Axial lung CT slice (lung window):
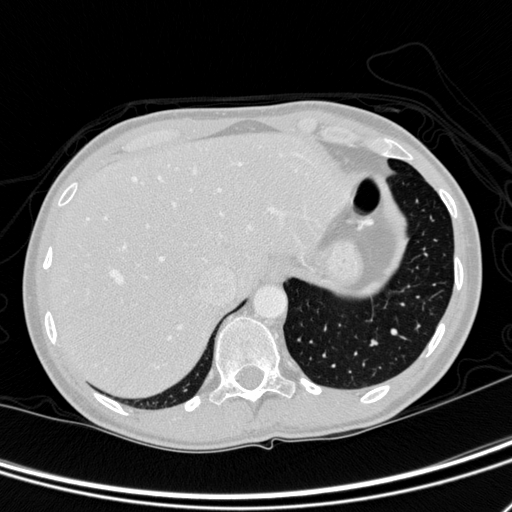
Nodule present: no